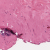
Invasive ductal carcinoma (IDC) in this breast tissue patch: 0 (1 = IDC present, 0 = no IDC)